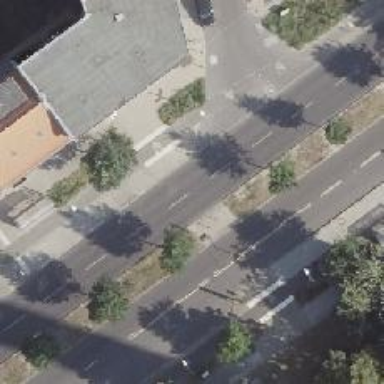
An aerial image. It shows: Unmarked crossing with pedestrian island.